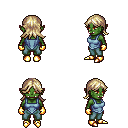
a pixel art fantasy rpg character, female body template, orc, green skin, blue vest, teal pants, white blonde loose hair, gold gloves, gold boots, four views (front, back, left, right), 2x2 character sprite sheet, small pixel art, hard edges, no anti-aliasing